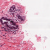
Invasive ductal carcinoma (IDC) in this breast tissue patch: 0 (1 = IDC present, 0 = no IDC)